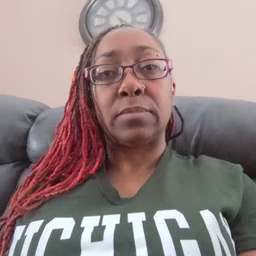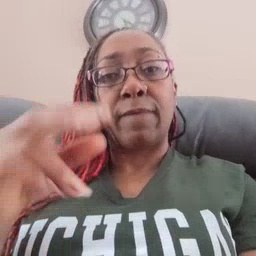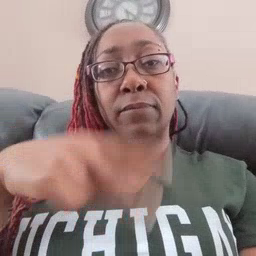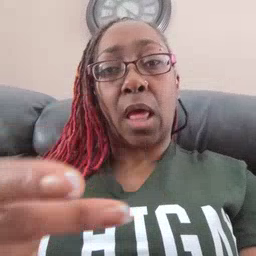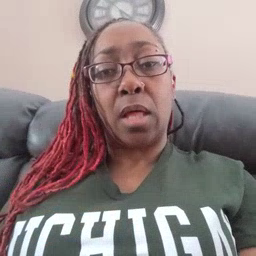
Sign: fall